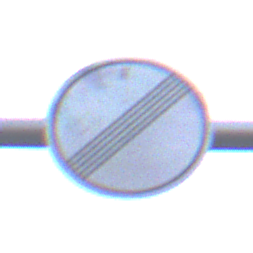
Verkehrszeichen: EndeSaemtlicherBegrenzungen
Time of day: SunriseSunset
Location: Outdoor (Urban)
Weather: PartlyCloudy
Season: NotSpecified
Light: Natural